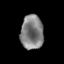
Tissue: prostate
Cell type: T cells
Senescence score: 0.1715
Nuclear area (px): 764
Mean DAPI intensity: 127.151